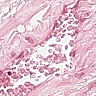
Metastatic tissue present: no